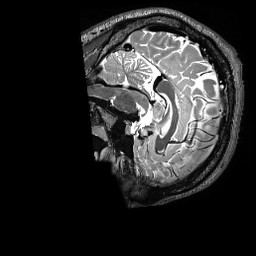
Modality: T2w
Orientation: sagittal
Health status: healthy
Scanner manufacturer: siemens
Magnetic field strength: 3 T
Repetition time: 3.2 s
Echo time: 0.565 s